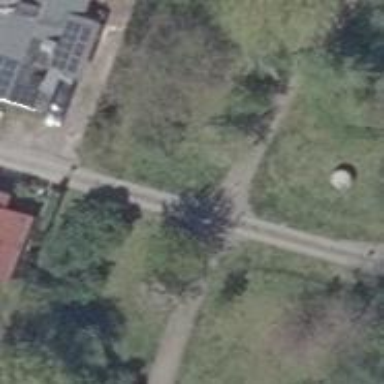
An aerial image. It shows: Concrete road within living street.